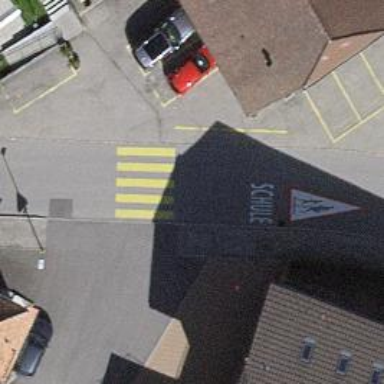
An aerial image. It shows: Uncontrolled zebra crossing on the road.